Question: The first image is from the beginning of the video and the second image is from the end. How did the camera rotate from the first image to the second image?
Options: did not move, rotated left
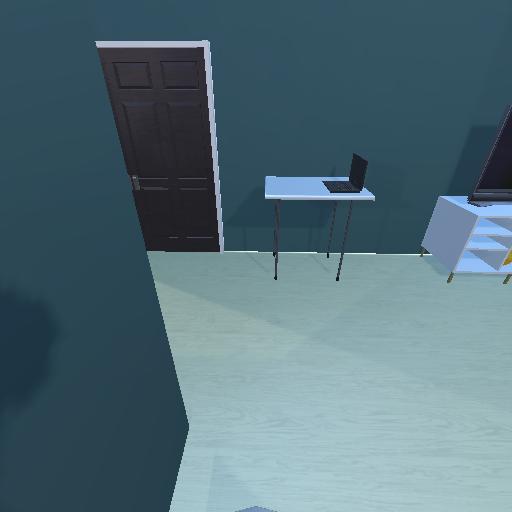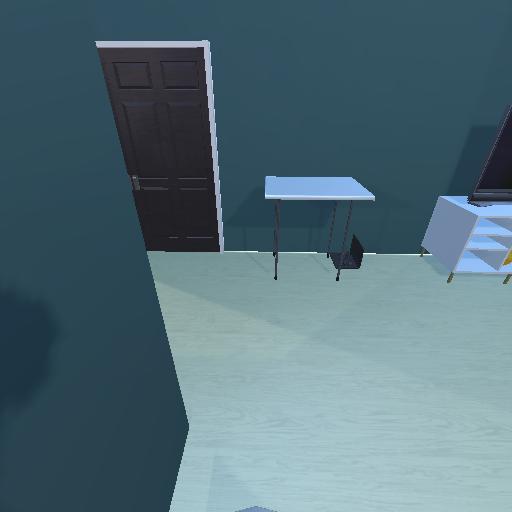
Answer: did not move